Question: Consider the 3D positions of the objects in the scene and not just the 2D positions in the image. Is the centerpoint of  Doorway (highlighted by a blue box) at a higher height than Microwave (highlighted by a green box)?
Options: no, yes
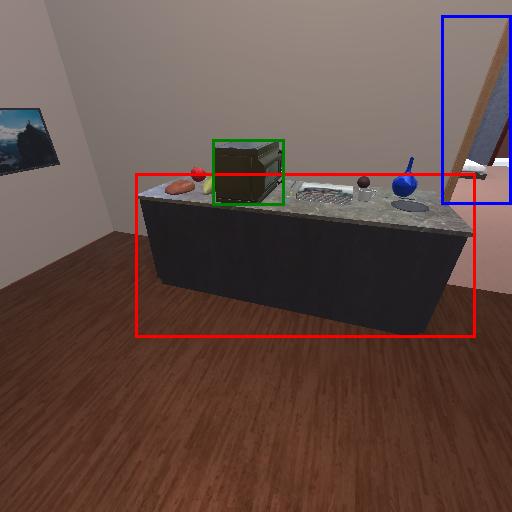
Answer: no